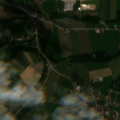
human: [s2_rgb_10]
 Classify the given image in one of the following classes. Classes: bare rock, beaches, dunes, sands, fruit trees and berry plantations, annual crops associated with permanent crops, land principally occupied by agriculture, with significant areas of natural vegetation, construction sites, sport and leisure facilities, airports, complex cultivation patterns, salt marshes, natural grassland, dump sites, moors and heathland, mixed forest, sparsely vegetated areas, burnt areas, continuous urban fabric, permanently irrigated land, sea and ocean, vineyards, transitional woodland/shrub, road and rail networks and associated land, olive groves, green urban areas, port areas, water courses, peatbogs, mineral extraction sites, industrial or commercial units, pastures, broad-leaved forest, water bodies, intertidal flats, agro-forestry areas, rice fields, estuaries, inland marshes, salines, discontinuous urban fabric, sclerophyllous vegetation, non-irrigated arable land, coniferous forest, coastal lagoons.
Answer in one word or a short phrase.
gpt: discontinuous urban fabric, non-irrigated arable land, pastures